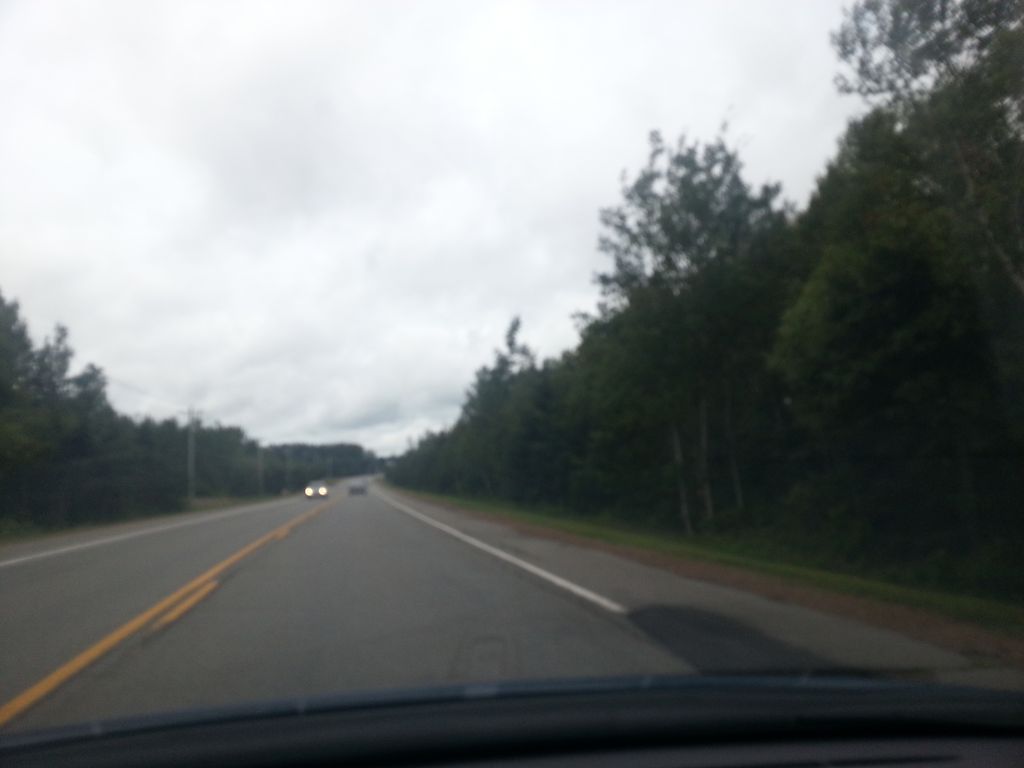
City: charlottetown